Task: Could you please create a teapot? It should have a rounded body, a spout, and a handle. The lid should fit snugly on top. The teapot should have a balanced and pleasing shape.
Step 100:
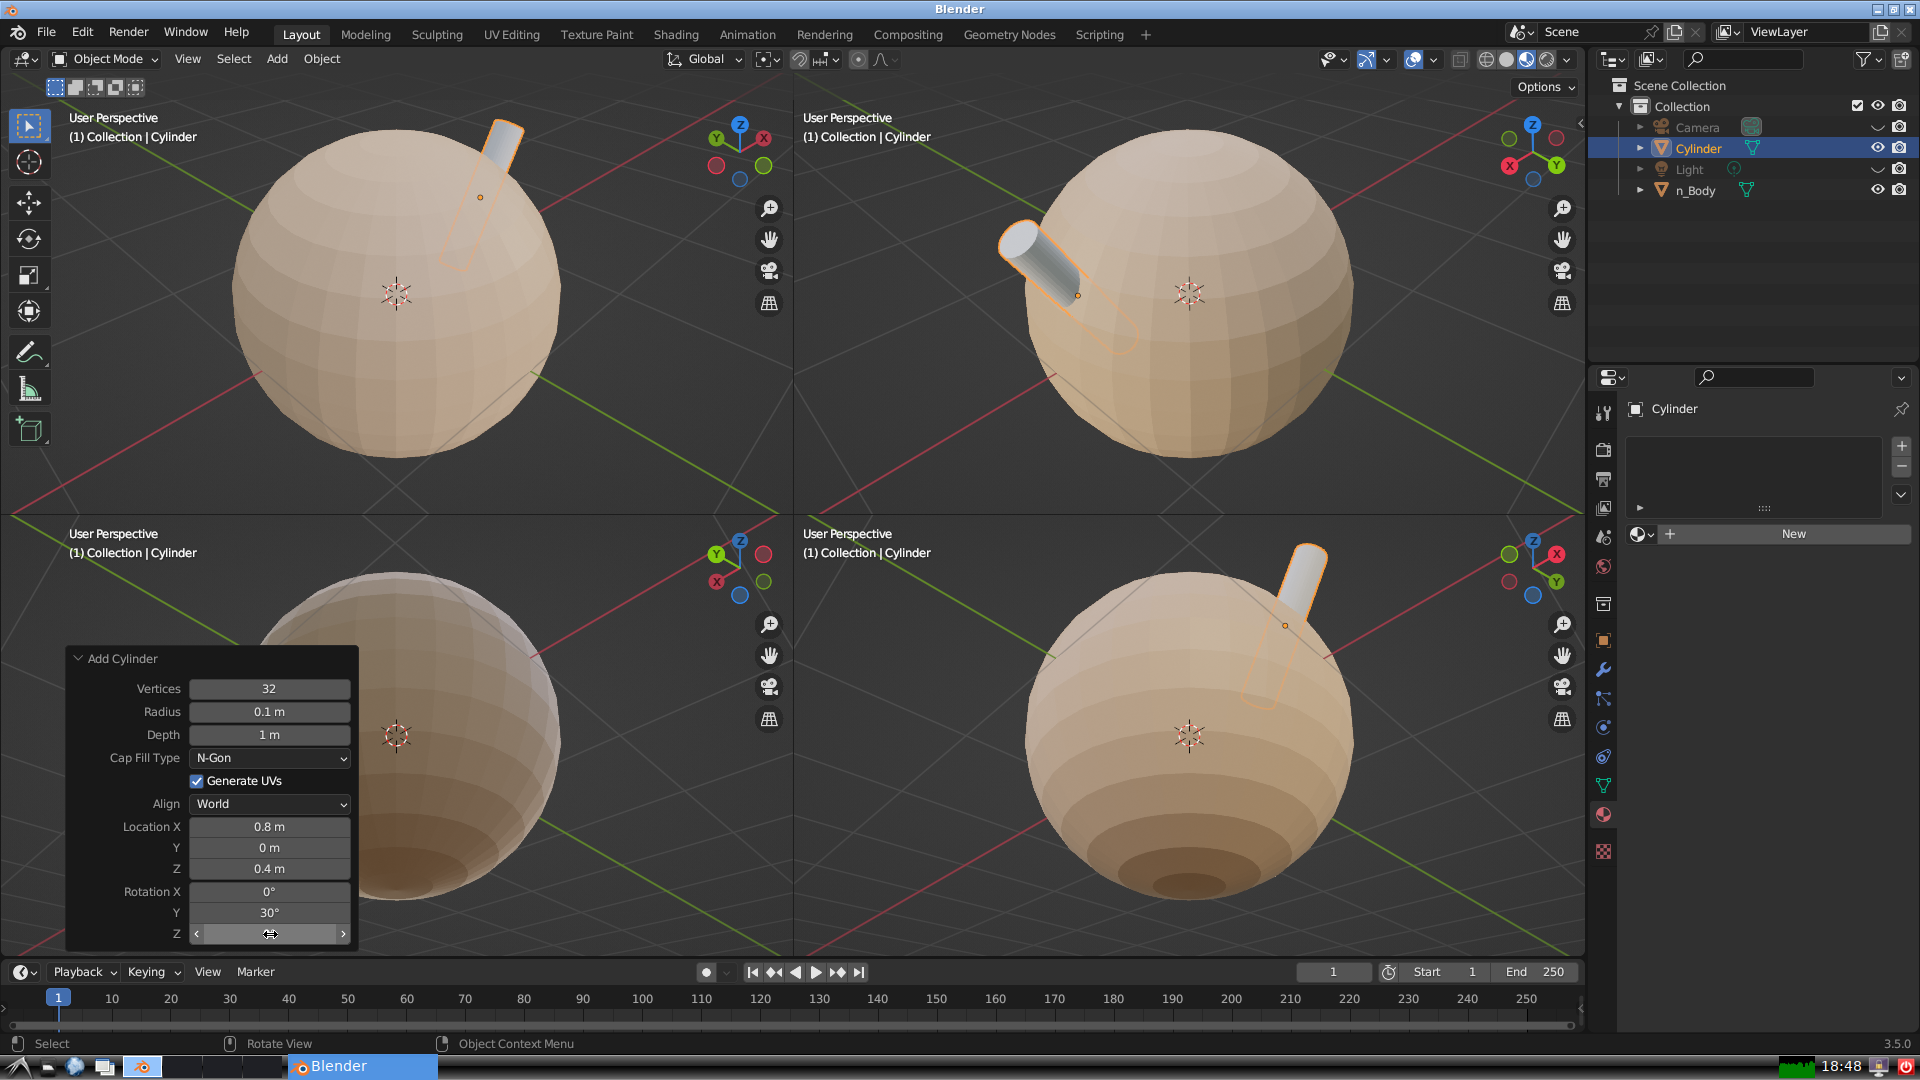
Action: {"mouse_move": [1608, 631]}